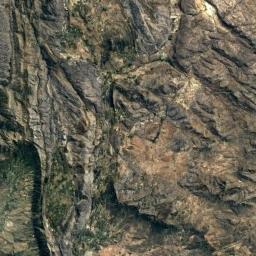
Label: mountain